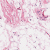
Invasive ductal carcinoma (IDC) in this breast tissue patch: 0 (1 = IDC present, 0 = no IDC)